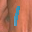
Label: 1